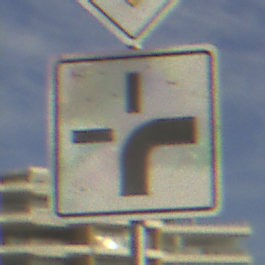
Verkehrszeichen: VerlaufVorfahrtsstrasse3
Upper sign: Vorfahrtsstrasse
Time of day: MorningAfternoon
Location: Outdoor (Suburban)
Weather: PartlyCloudy
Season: NotSpecified
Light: Natural